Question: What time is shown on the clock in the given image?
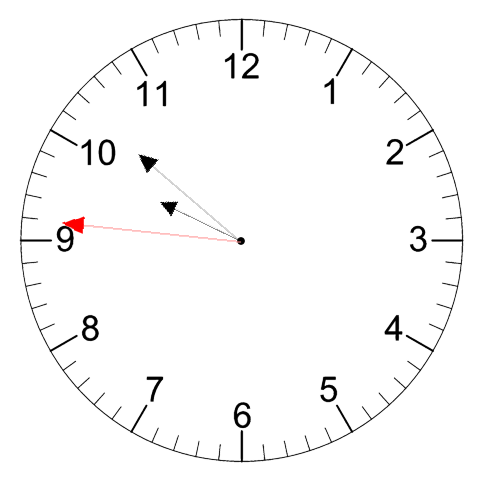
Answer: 09:51:46